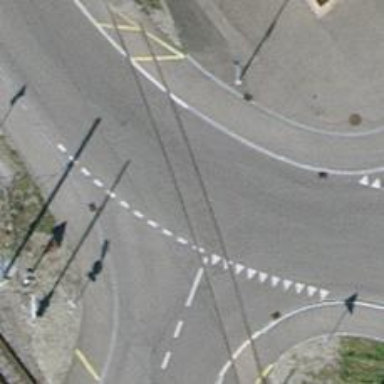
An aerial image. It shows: Railway level crossing.